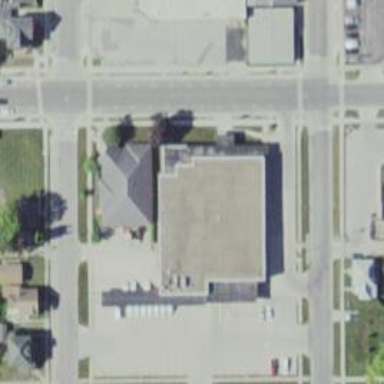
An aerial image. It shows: Post office.